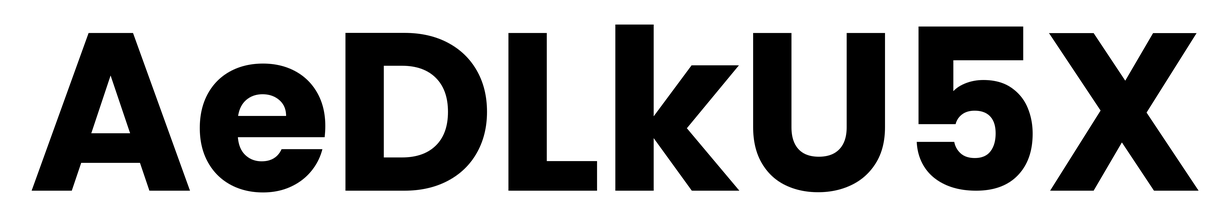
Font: Poppins-Bold